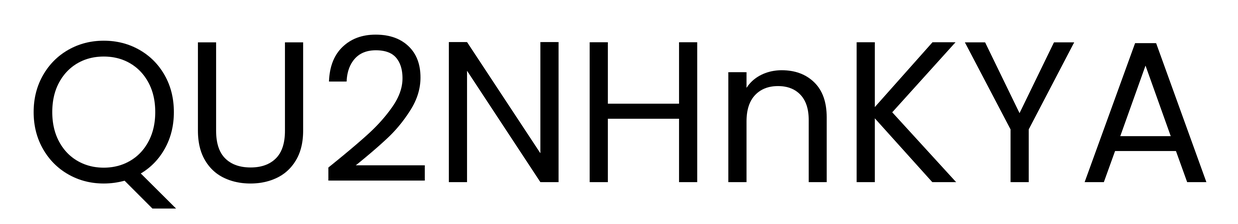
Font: Poppins-Regular